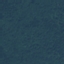
Land use / land cover class: Forest